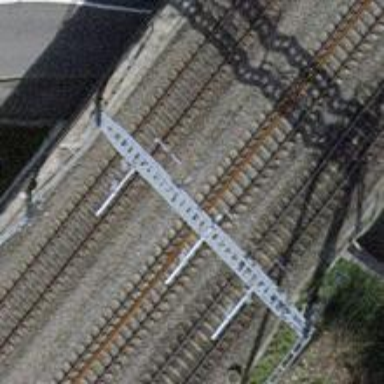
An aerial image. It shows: Bridge over railway with electrified contact lines.